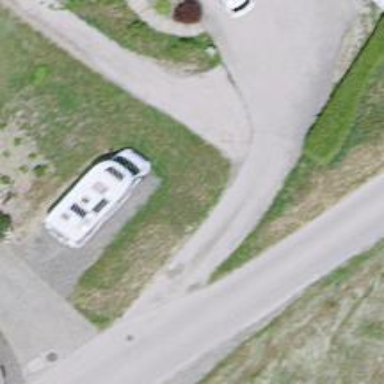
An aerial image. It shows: Compacted driveway that serves as service road.